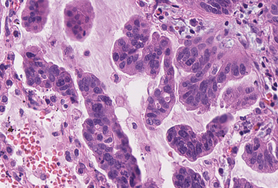
Tumor epithelial tissue: yes
Tumor-associated stroma tissue: yes
Normal tissue: no